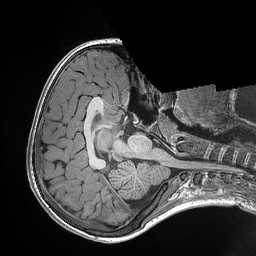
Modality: T1w
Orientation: axial
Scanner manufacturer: siemens
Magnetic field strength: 3 T
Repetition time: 2.3 s
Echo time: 0.00298 s